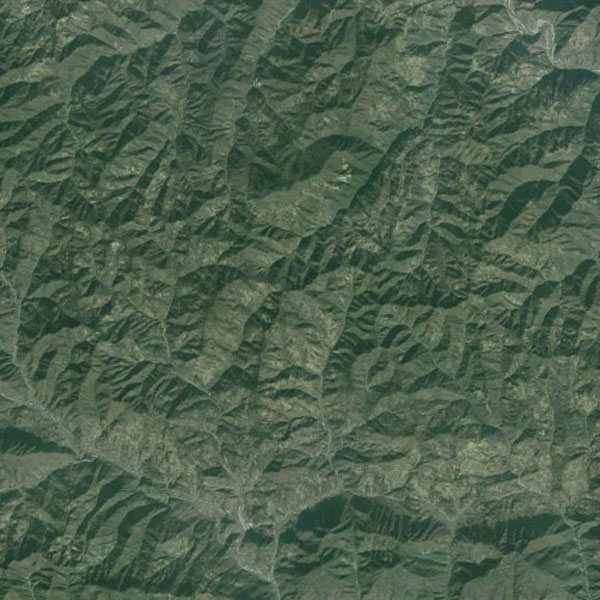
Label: Mountain